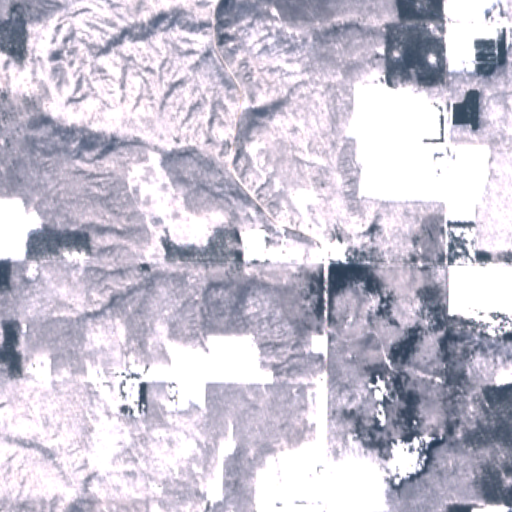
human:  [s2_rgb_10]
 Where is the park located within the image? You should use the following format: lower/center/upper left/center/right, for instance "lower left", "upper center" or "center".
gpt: The park is located in the lower right of the image.
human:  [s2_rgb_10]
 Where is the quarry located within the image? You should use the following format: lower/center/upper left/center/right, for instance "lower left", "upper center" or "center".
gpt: The quarry is located in the lower center of the image.
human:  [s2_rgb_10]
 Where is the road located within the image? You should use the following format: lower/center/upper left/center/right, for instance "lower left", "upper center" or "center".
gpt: There is no road in the image.